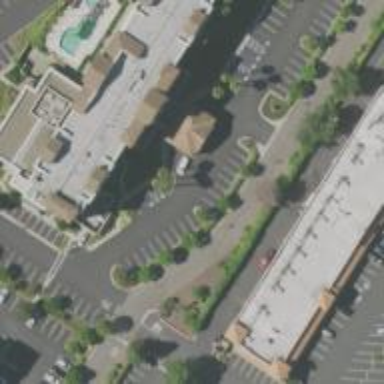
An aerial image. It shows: Hotel building.